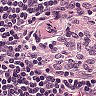
Metastatic tissue present: no